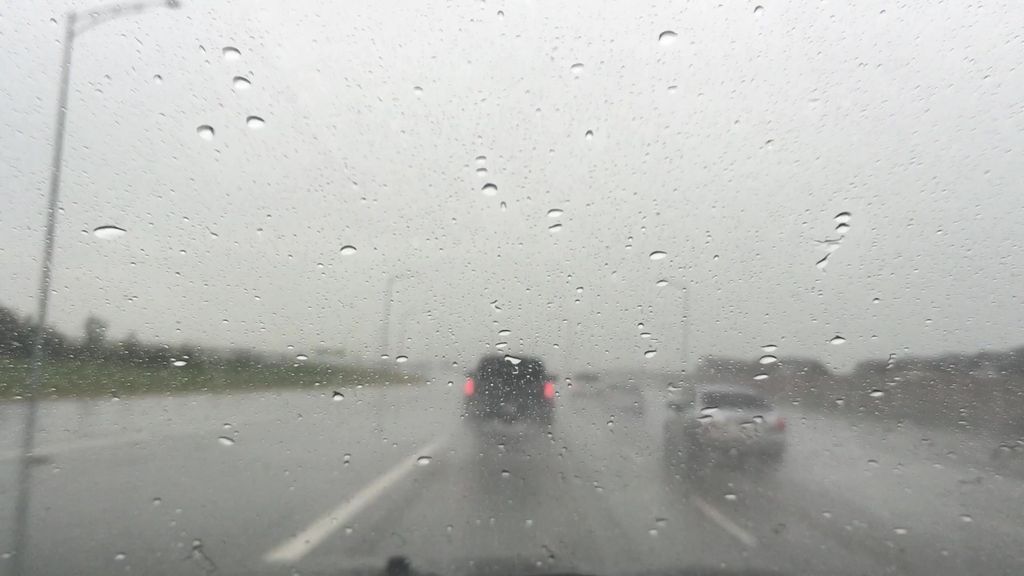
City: edmonton